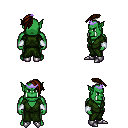
a pixel art fantasy rpg character, male body template, orc, green skin, green robe, metal pants, brown long mohawk hairstyle, purple tiara, white cloth bracers, metal boots, four views (front, back, left, right), 2x2 character sprite sheet, small pixel art, hard edges, no anti-aliasing